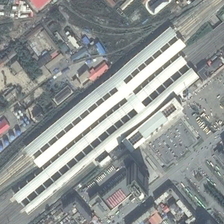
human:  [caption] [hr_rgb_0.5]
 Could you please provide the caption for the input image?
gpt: some trees were planted around the railway station .

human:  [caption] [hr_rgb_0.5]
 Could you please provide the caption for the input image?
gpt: some cars were parked around the neighborhood .

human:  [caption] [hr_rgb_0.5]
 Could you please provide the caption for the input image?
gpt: some cars were parked around the neighborhood .

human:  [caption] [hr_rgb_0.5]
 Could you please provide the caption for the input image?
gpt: some trees were planted around the railway station .

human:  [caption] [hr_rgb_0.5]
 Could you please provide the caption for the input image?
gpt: some trees were planted around the railway station .